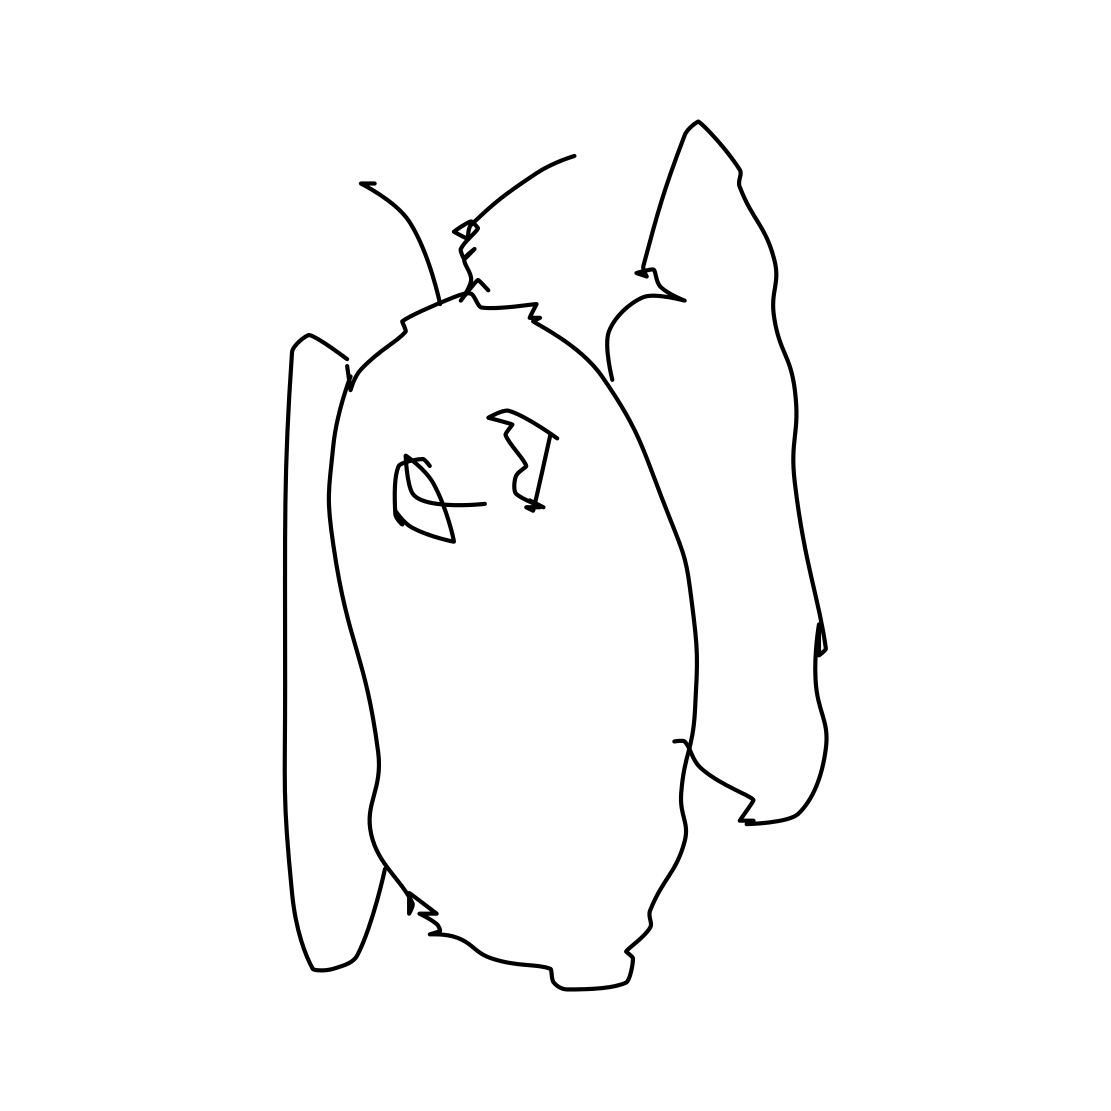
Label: bee